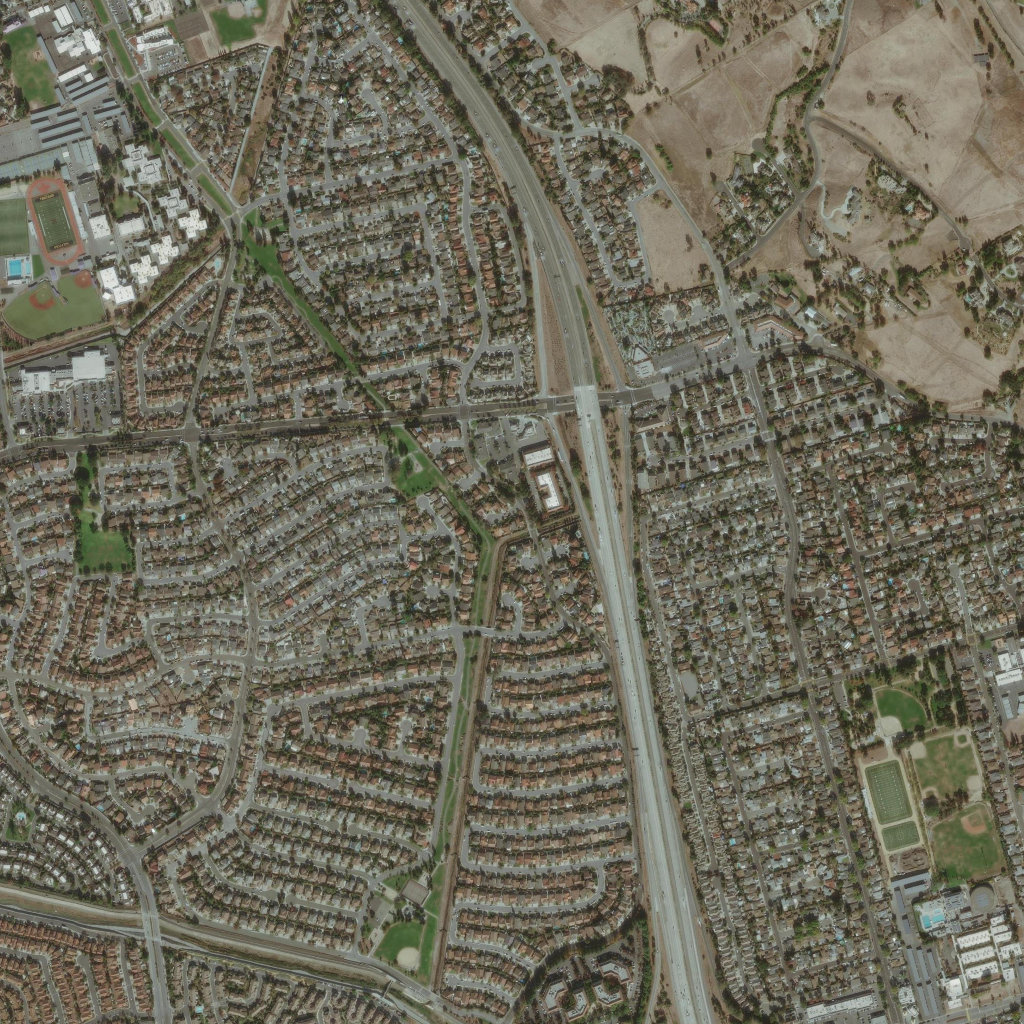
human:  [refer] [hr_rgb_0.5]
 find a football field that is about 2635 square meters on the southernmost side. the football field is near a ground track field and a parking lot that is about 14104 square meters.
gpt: <box>[[86, 80, 89, 82, 0]]</box>